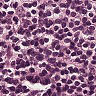
Metastatic tissue present: no